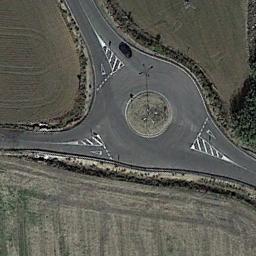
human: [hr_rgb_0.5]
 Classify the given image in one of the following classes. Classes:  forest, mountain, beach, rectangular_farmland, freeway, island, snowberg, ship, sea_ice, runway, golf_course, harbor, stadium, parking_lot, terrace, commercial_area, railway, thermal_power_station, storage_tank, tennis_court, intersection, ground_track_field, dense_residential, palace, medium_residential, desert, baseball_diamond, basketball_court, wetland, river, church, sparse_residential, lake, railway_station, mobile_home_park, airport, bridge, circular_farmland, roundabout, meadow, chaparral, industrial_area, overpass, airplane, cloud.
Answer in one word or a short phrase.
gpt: roundabout